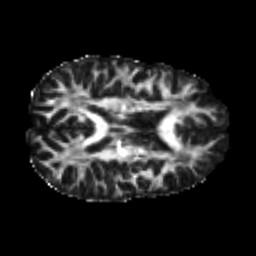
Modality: FA
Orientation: axial
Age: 23
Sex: female
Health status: healthy
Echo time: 0.074 s